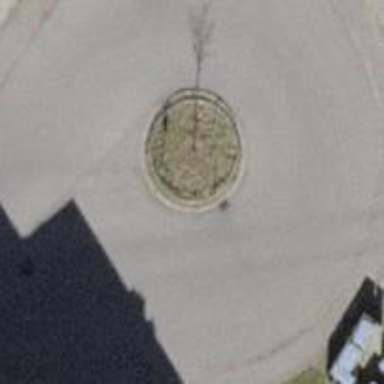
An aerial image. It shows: Residential road that intersects with roundabout.